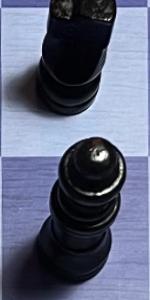
Label: Queen_Black